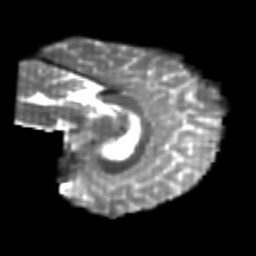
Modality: T2w
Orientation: sagittal
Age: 25
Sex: female
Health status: healthy
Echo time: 0.074 s